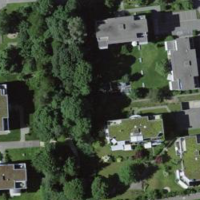
EUNIS habitat code: 54
Species observed at this site:
Allium ursinum